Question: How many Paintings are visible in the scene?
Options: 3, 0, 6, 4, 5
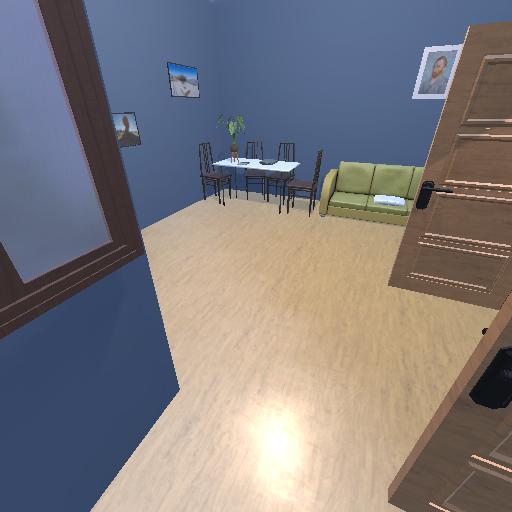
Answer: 3